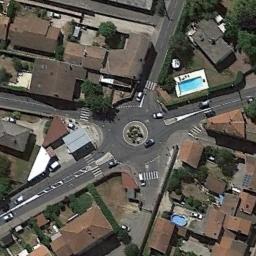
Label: roundabout